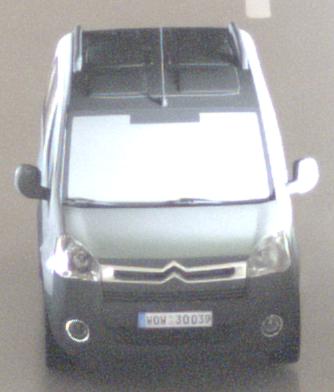
Make: Citroen
Model: Berlingo Kombi VTi 120
Detailed model: Berlingo (II) Kombi
Model produced from: 2009/12
Model produced until: 2012/03
Doors: 5
Color: gray
Road condition: wet road
Daytime: midday
Contrast: medium contrast